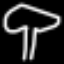
Label: mushroom